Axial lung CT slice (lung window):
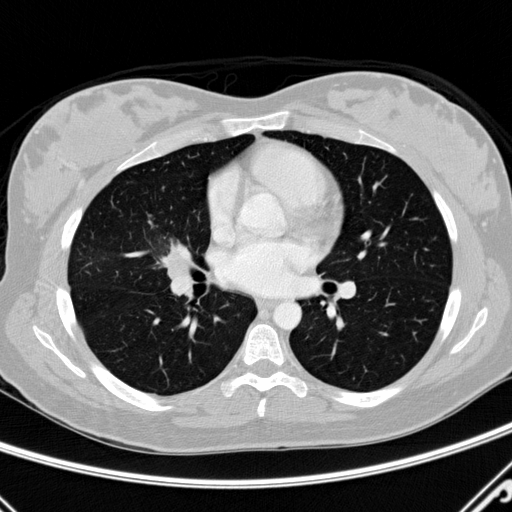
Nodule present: no